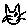
Label: cat